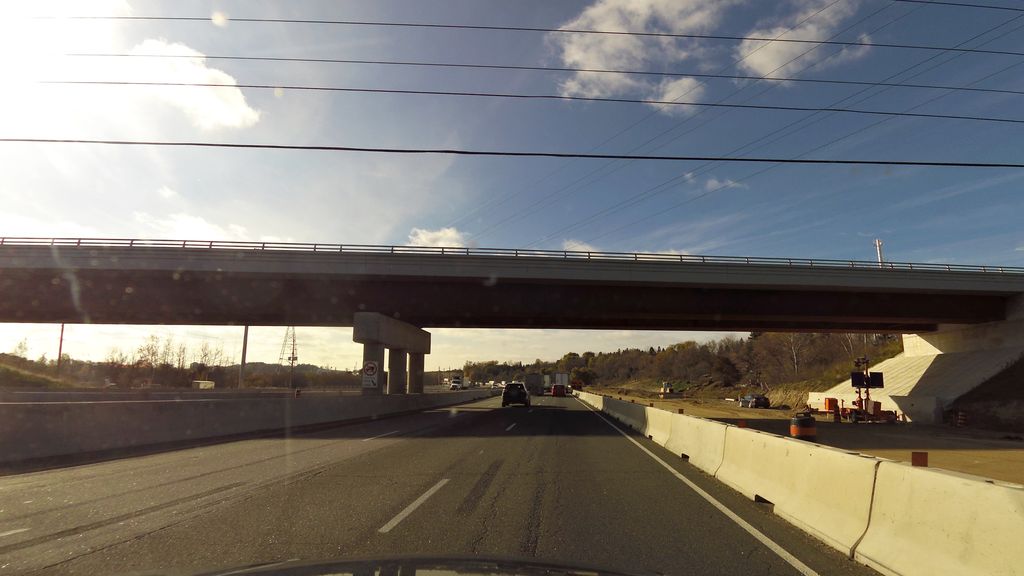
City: kitchener-waterloo